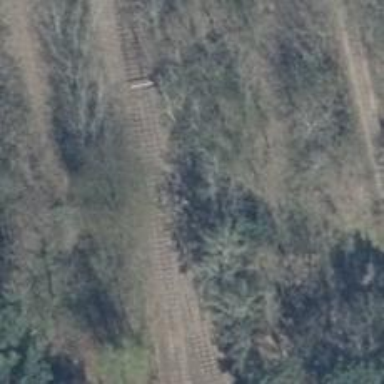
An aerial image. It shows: Abandoned railway yard.